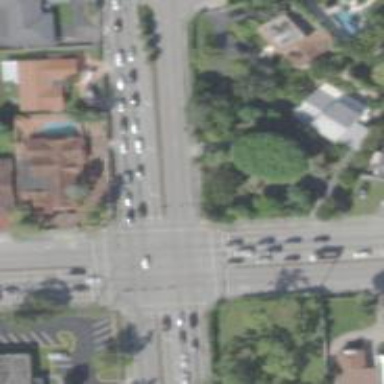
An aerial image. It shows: Crossing with marked lines on the road.